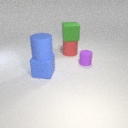
large blue rubber cube to the left of large red rubber cylinder